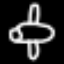
Label: airplane